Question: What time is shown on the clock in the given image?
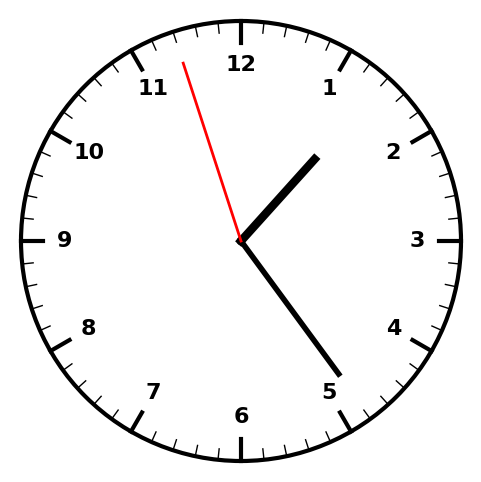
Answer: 01:23:57